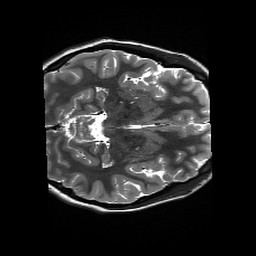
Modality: T2w
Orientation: axial
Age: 19
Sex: female